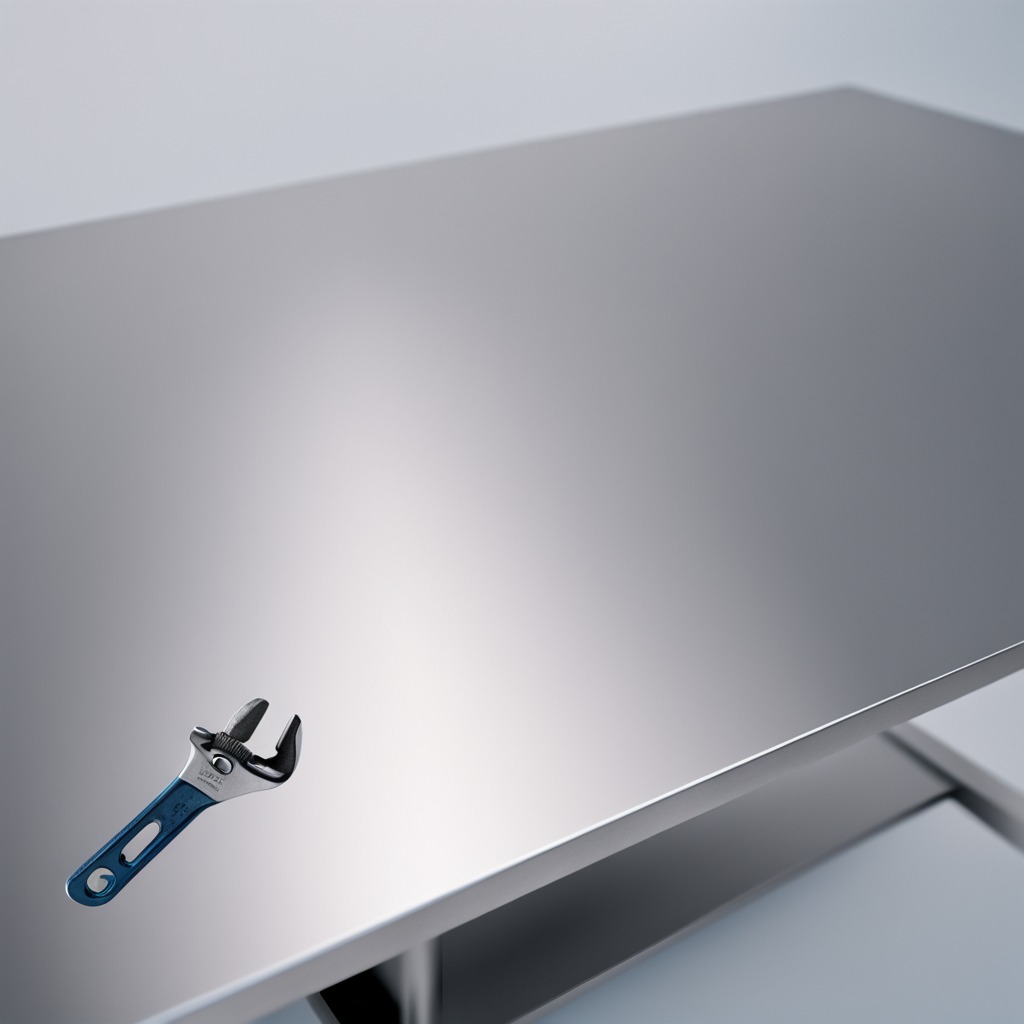
An wrench is lying on a stainless steel table in a high-end prototyping lab.